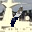
Label: 1